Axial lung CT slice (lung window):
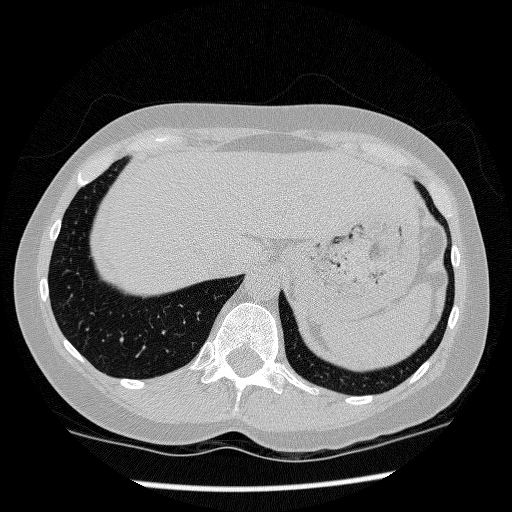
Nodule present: no